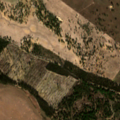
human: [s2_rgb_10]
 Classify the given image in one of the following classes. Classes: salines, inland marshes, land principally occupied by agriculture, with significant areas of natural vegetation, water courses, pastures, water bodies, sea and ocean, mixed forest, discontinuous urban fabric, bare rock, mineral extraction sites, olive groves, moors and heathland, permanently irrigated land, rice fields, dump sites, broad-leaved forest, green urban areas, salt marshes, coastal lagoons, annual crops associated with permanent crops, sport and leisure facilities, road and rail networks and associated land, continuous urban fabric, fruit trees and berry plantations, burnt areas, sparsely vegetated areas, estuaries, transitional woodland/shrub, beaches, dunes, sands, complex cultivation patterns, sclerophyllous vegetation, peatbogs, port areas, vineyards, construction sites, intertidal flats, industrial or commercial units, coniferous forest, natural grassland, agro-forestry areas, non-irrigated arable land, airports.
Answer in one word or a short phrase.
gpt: permanently irrigated land, pastures, agro-forestry areas, mixed forest, transitional woodland/shrub